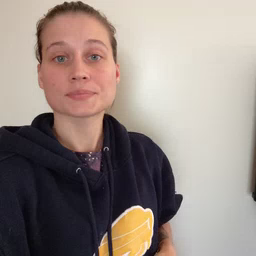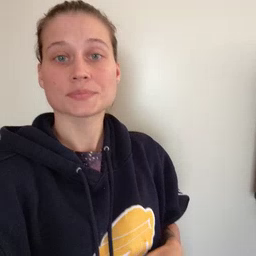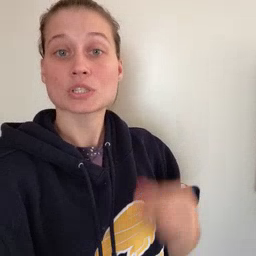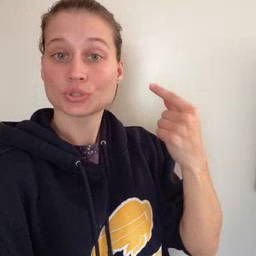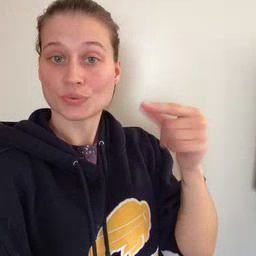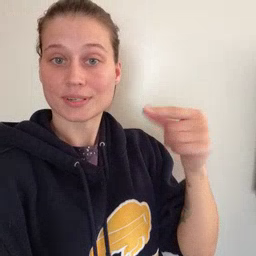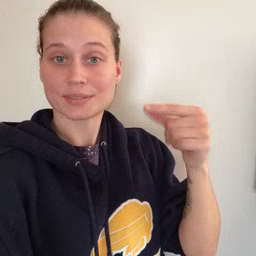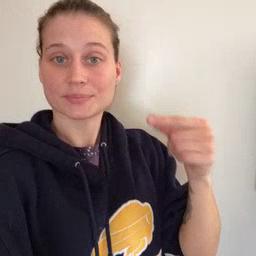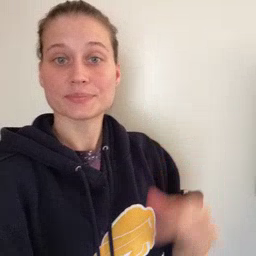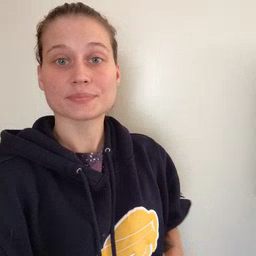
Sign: green